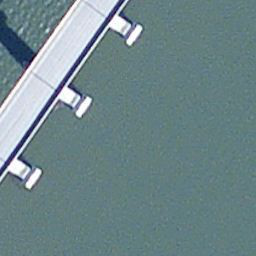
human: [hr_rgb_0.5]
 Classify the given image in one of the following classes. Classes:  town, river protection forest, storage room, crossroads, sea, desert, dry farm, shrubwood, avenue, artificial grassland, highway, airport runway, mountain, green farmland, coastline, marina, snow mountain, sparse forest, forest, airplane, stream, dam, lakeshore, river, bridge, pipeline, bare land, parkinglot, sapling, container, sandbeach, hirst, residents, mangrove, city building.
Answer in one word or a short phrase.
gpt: bridge